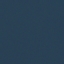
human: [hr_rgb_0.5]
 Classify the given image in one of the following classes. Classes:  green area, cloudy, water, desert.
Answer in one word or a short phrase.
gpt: water